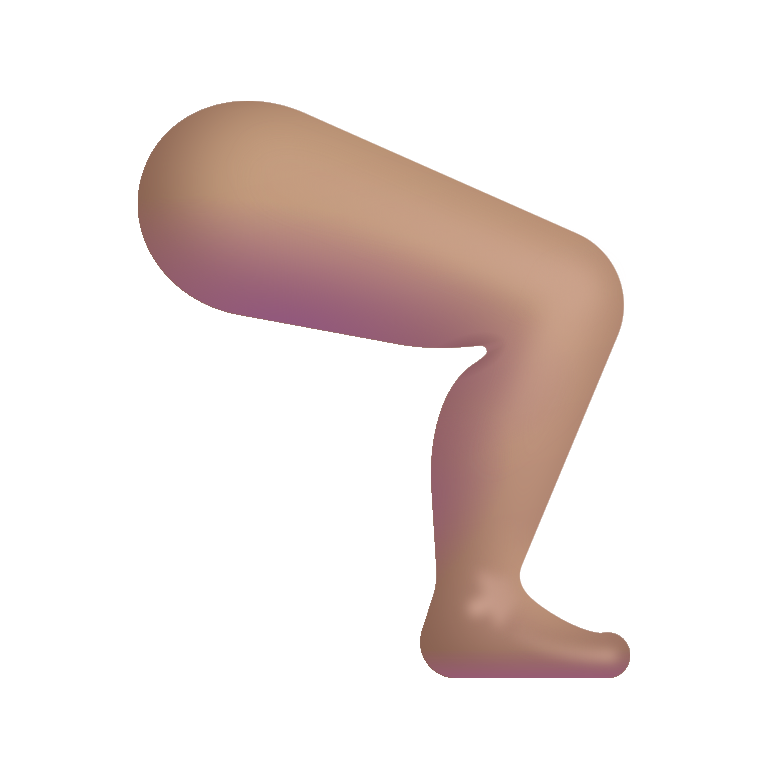
leg color